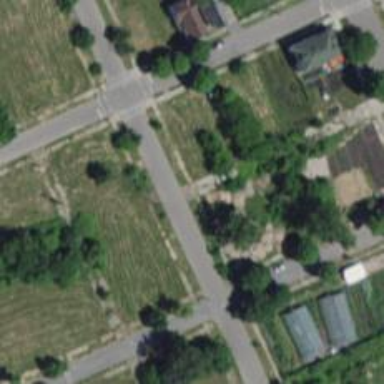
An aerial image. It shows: Alley classified as service road.